Field crop: maize
Growth stage: 2
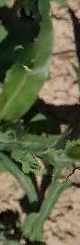
Species: maize